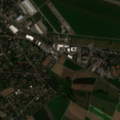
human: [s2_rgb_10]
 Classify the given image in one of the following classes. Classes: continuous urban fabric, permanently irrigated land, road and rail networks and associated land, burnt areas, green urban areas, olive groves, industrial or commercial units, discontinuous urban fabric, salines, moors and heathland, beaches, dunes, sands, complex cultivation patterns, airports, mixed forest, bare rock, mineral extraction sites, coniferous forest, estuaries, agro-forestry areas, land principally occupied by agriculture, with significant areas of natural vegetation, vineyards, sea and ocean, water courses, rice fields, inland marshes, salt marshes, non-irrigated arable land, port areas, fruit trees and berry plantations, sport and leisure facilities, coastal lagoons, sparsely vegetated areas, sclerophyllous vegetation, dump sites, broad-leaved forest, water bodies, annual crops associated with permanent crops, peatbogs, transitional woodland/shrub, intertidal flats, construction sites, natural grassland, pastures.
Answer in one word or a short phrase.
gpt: discontinuous urban fabric, airports, non-irrigated arable land